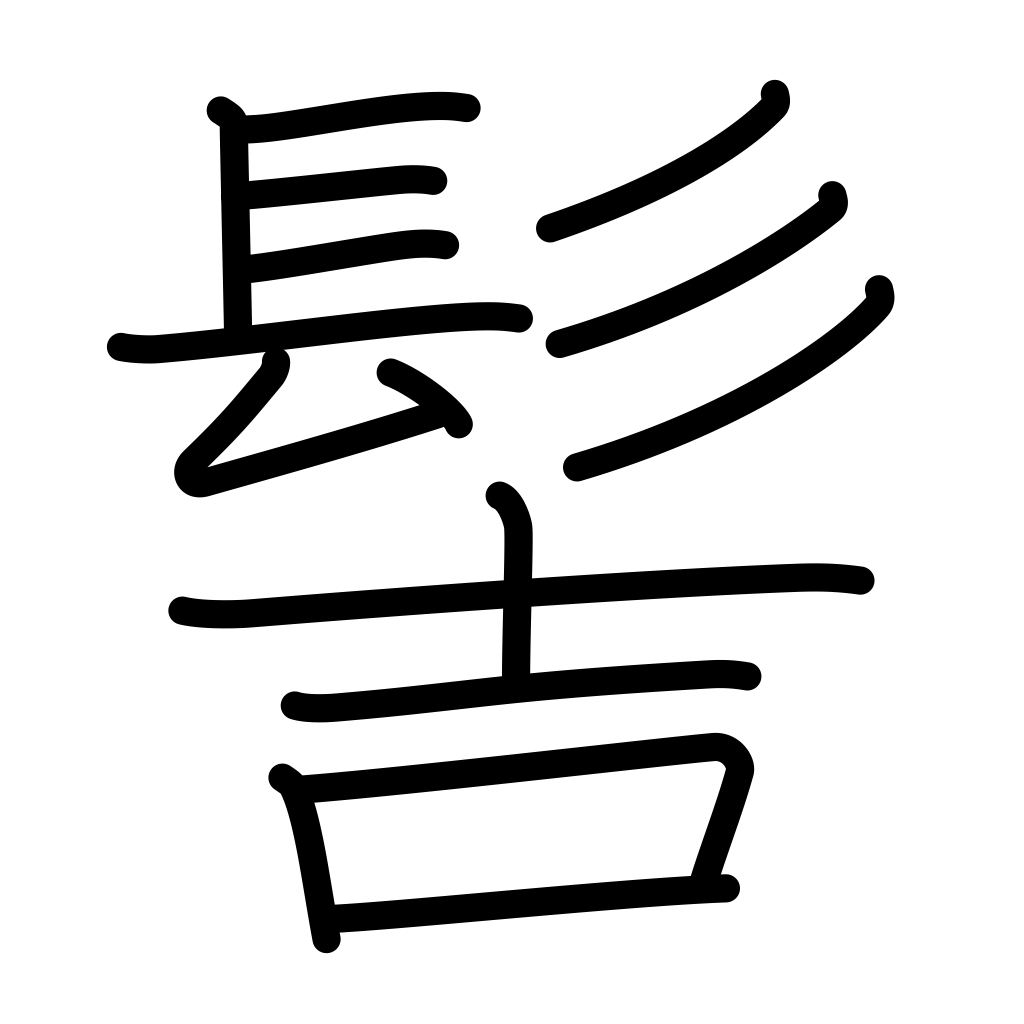
Meaning: samurai topknot